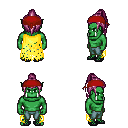
a pixel art fantasy rpg character, male body template, orc, green skin, yellow tattered cape, teal pants, pink long topknot hairstyle, red bandana, ghillies, four views (front, back, left, right), 2x2 character sprite sheet, small pixel art, hard edges, no anti-aliasing